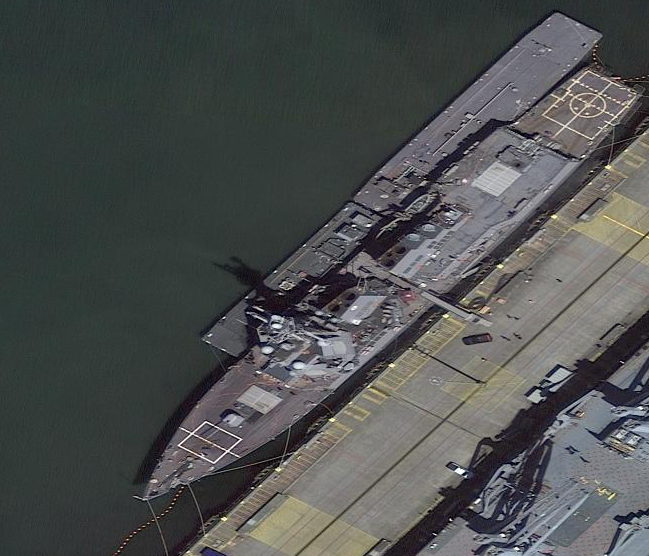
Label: Arleigh_Burke-class_destroyer